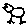
Label: bird